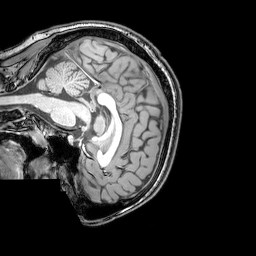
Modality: T1w
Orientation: sagittal
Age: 23
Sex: male
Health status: healthy
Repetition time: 0.081 s
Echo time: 0.037 s